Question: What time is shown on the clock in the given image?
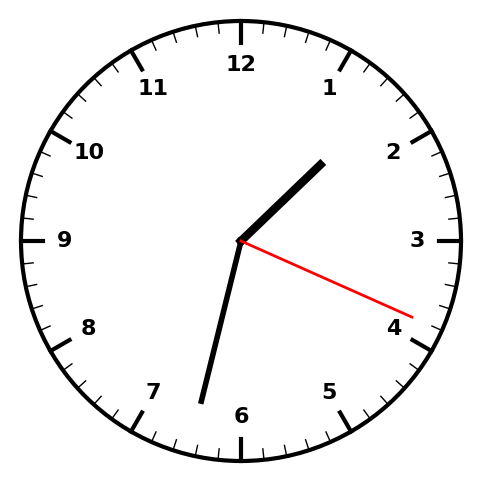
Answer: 01:32:19